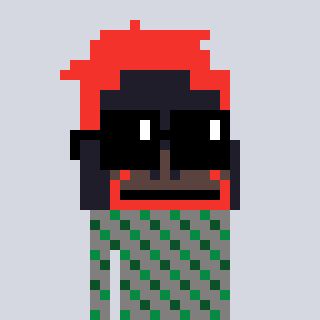
a pixel art character with square black sunglasses, a orangutan-shaped head and a bluegrey-colored body on a cool background